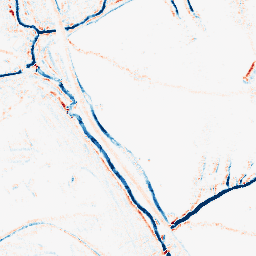
Category: morphological
Decomposition family: morphological_ellipse
Decomposition parameters: operation: average
width: 5
height: 5
Upsampling method: quintic
Upsampling parameters: scale: 8
Upsampling scale: 8